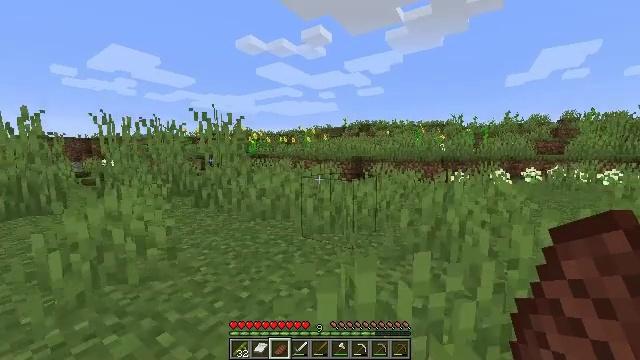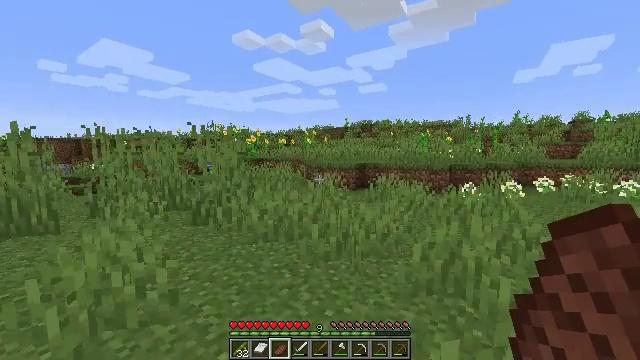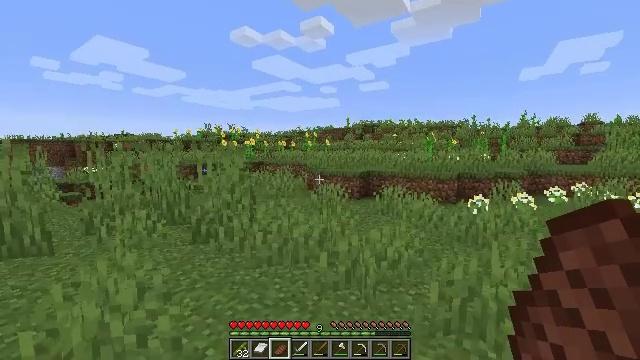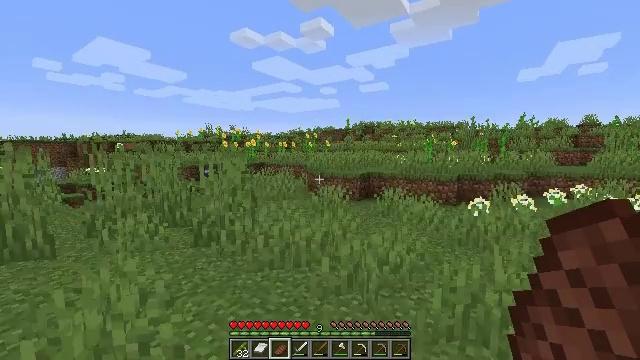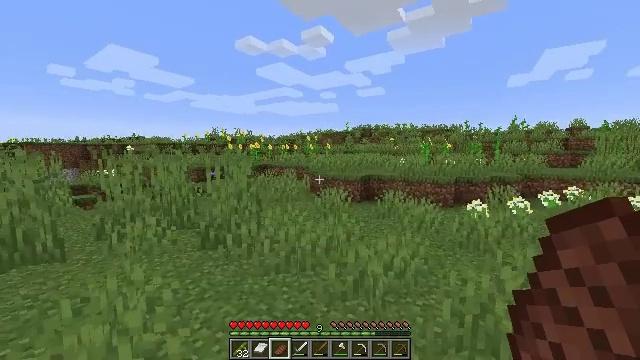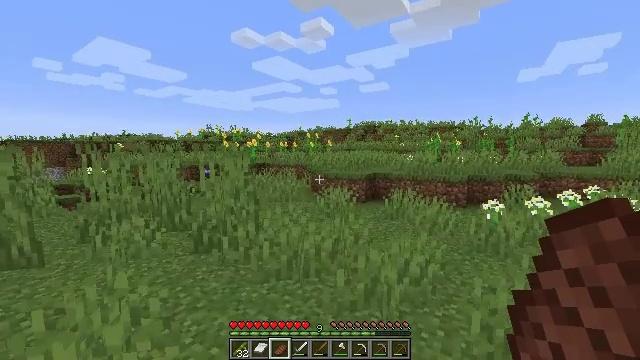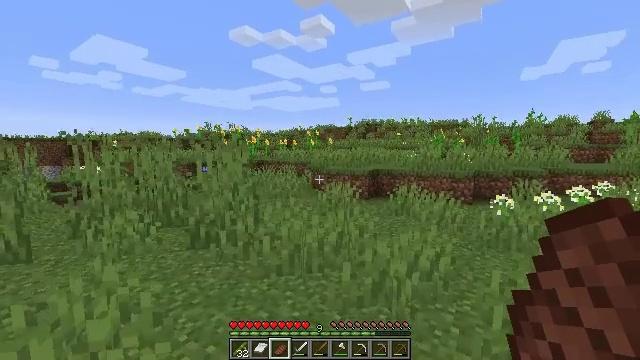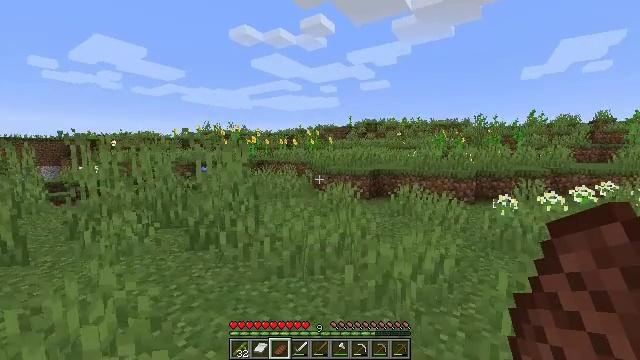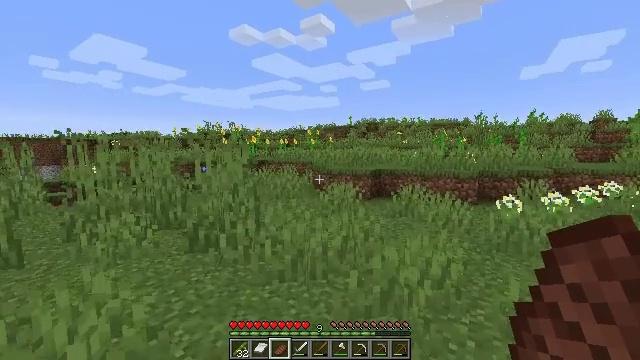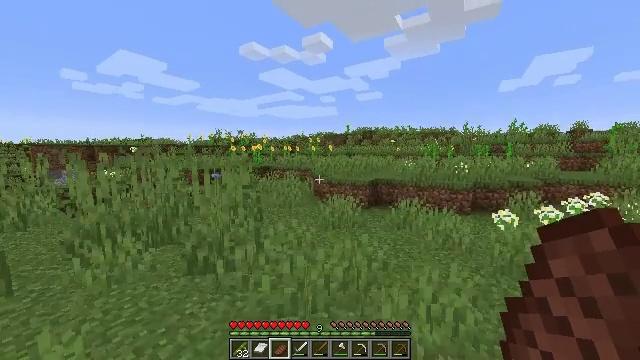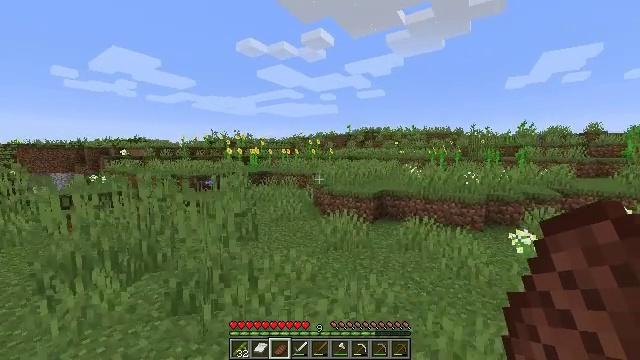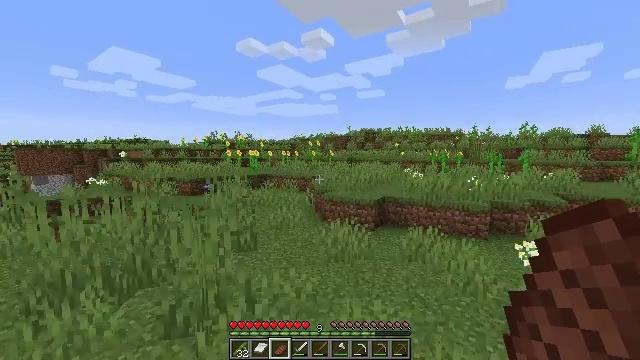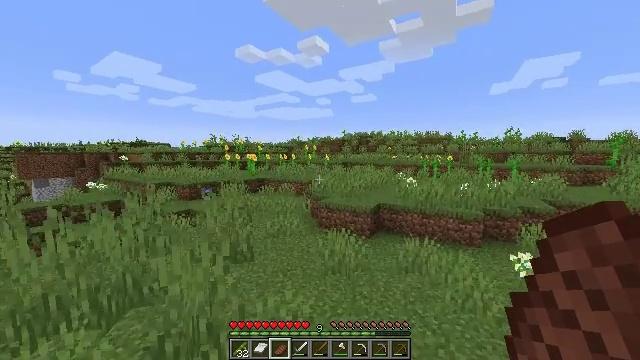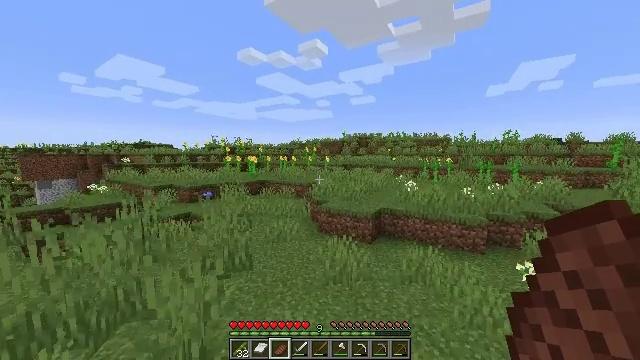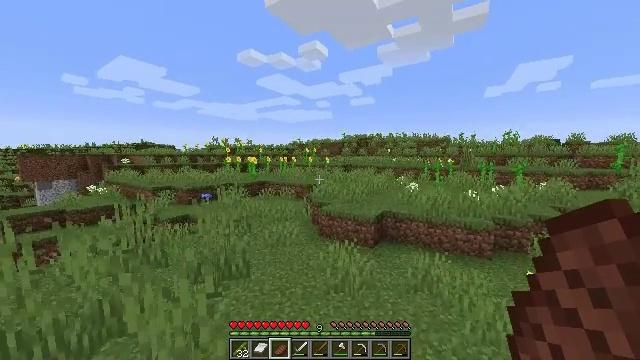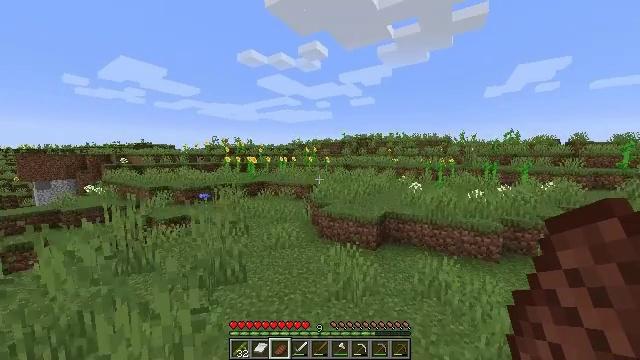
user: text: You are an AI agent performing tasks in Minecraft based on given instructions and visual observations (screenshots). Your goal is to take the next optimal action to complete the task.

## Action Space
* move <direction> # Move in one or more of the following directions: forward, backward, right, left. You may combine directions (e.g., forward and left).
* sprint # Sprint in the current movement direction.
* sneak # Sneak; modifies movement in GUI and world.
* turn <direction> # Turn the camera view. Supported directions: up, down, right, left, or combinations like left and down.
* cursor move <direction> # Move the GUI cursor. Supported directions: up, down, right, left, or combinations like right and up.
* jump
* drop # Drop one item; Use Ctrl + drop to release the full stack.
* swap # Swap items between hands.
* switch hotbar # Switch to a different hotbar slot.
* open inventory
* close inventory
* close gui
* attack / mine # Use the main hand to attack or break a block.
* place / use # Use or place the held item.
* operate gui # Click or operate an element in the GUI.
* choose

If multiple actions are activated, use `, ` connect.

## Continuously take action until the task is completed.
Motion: motion action
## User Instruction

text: Clear the sweet berry bush to collect the sweet berries.
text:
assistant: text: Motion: move forward, sprint, jump
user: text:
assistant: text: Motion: move forward, sprint, jump
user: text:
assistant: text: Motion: move forward, sprint, jump
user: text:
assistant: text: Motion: move forward, jump
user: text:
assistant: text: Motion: move forward, jump
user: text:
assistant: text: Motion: move forward, jump
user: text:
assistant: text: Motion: move forward, jump
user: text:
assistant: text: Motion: move forward, jump
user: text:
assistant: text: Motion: move forward, sprint, jump
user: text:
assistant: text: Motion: move forward, sprint, jump
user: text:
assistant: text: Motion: move forward, sprint, jump
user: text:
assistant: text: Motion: move forward, sprint, turn right, jump
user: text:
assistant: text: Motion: move forward, jump
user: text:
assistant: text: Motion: move forward, jump
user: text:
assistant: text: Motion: move forward, jump
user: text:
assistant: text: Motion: move forward, jump
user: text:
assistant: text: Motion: move forward, jump
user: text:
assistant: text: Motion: move forward, jump
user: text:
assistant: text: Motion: move forward, jump
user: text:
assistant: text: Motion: move forward, jump
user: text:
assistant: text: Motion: move forward, sprint, jump
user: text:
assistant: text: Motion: move forward, sprint, jump
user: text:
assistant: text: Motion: move forward, sprint, turn right and down, jump
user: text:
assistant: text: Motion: move forward, sprint, turn right and down, jump
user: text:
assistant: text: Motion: move forward, turn right, jump
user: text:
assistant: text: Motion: move forward, turn right, jump
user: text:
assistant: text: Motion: move forward, jump
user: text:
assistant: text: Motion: move forward, jump
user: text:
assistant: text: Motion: move forward, turn right, jump
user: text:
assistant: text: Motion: move forward, turn right, jump